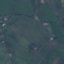
Land use / land cover class: Pasture